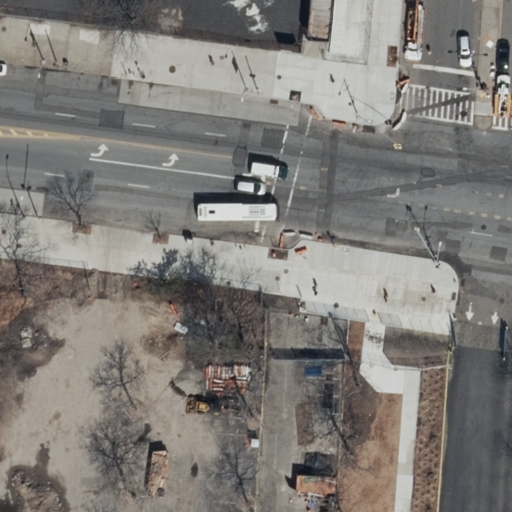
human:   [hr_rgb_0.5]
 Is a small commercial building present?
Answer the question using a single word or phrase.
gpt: no

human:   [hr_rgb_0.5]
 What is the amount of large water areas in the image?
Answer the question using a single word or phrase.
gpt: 0

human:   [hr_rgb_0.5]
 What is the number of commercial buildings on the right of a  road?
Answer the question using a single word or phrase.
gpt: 0

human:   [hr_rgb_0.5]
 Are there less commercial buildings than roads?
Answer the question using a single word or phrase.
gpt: yes

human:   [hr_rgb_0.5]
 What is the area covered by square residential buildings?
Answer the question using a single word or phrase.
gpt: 0m2

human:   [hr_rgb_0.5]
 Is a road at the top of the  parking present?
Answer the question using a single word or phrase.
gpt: yes

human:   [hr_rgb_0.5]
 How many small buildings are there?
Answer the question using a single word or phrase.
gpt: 0

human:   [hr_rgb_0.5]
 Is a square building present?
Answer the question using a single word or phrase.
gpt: no

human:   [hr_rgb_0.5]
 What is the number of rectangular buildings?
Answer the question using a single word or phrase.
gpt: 0

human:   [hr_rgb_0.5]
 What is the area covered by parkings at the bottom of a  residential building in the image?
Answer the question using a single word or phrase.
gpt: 0m2

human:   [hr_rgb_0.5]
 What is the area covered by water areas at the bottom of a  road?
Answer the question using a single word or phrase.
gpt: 0m2

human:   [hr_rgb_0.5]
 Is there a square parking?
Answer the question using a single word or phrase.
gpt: no

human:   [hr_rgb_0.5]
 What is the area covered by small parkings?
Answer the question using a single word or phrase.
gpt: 0m2

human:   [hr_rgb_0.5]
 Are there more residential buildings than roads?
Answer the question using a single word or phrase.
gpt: no

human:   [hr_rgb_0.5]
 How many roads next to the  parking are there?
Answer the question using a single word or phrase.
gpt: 11

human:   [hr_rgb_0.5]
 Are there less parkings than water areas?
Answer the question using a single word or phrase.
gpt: no

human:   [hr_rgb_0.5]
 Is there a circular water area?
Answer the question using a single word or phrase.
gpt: no

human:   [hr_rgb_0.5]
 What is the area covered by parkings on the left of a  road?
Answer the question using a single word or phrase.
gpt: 451m2

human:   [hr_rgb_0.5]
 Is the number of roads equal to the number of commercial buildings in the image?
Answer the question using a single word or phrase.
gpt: no

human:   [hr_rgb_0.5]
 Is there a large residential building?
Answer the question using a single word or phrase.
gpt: no

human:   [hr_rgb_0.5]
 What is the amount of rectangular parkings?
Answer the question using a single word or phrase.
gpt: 1

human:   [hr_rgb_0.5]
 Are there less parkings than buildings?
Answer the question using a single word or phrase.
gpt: no

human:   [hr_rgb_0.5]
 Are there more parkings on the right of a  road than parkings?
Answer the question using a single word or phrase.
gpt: no

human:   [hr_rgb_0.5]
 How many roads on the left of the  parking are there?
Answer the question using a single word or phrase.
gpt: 1

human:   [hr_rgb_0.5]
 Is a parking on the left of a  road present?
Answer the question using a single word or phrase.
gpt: yes

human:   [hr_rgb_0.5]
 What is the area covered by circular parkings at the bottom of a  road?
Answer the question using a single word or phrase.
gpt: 0m2

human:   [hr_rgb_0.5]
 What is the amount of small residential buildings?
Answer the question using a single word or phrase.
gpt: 0

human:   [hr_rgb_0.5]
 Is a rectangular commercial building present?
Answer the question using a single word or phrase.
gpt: no

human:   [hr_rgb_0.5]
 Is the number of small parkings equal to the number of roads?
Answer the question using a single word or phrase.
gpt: no

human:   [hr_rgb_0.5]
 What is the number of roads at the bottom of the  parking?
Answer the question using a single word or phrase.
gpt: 0

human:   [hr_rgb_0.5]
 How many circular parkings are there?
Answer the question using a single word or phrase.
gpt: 0

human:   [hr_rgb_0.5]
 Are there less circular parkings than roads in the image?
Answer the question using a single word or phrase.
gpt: yes

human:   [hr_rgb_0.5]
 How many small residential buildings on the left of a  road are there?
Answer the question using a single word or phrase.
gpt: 0

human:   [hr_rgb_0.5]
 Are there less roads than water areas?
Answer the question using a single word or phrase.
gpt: no

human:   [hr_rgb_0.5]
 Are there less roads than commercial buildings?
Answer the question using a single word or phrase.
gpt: no

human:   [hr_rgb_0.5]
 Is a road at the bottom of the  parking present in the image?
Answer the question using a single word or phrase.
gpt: no